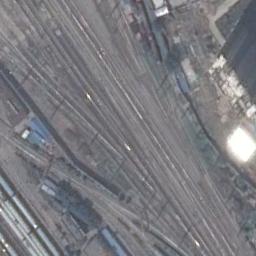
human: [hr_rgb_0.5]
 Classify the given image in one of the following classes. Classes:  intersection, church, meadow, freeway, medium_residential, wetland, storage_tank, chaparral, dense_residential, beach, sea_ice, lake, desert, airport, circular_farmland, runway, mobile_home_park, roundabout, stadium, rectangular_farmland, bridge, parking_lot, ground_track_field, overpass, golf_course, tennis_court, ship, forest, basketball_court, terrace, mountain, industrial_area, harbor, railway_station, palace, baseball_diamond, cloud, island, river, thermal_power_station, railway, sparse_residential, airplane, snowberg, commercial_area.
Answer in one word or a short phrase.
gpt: railway